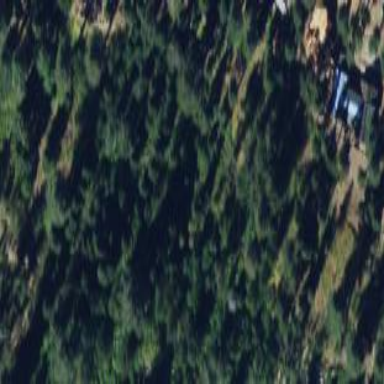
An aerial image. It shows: Mixed woodland area with variety of leaf types and cycles.